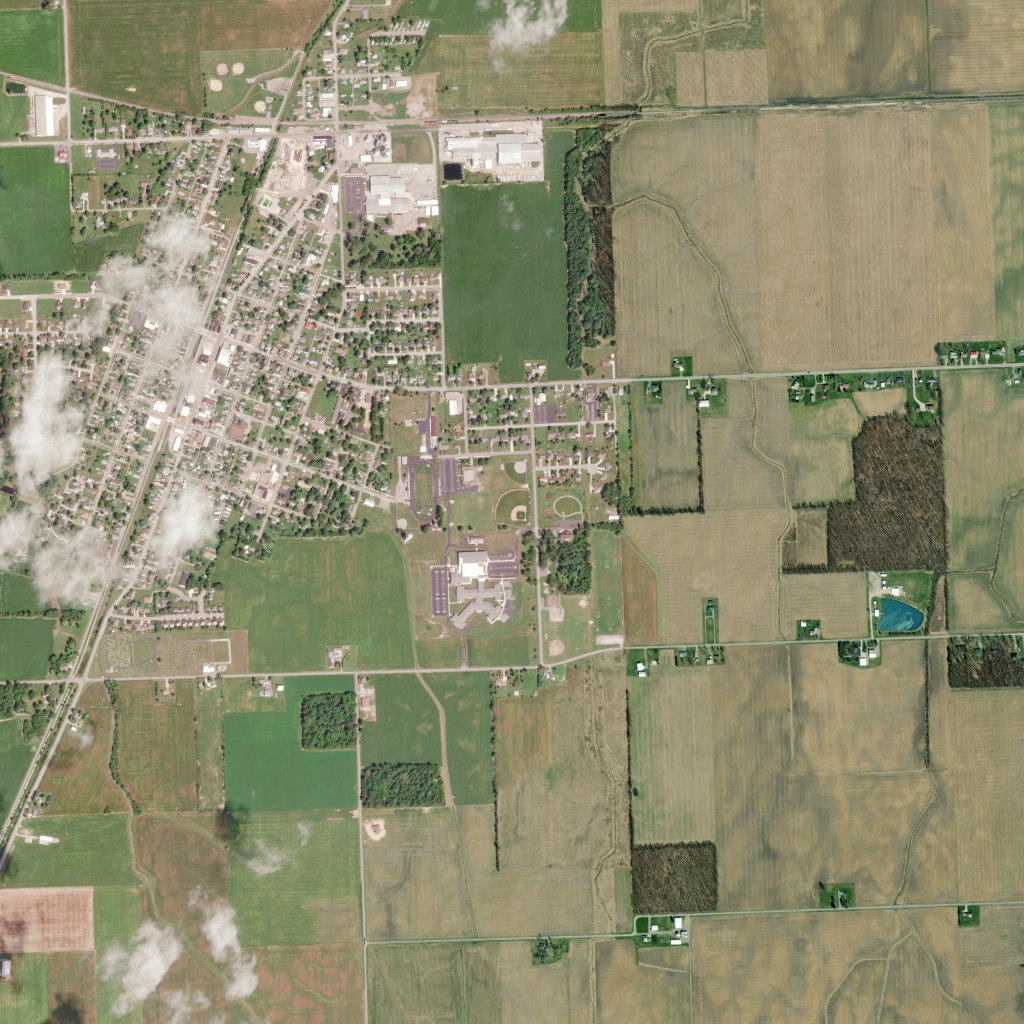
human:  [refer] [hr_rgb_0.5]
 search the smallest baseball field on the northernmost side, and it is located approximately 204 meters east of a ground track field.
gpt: <box>[[49, 45, 51, 47, 0]]</box>

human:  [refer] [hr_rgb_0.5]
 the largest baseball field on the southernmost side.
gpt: <box>[[48, 47, 52, 51, 0]]</box>